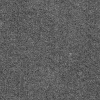
Atmospheric dust classification: dusty